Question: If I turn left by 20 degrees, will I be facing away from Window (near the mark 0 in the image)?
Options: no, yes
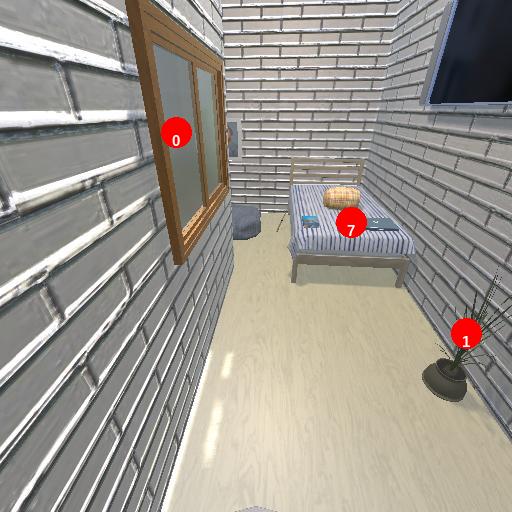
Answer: no